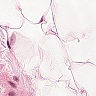
Metastatic tissue present: no